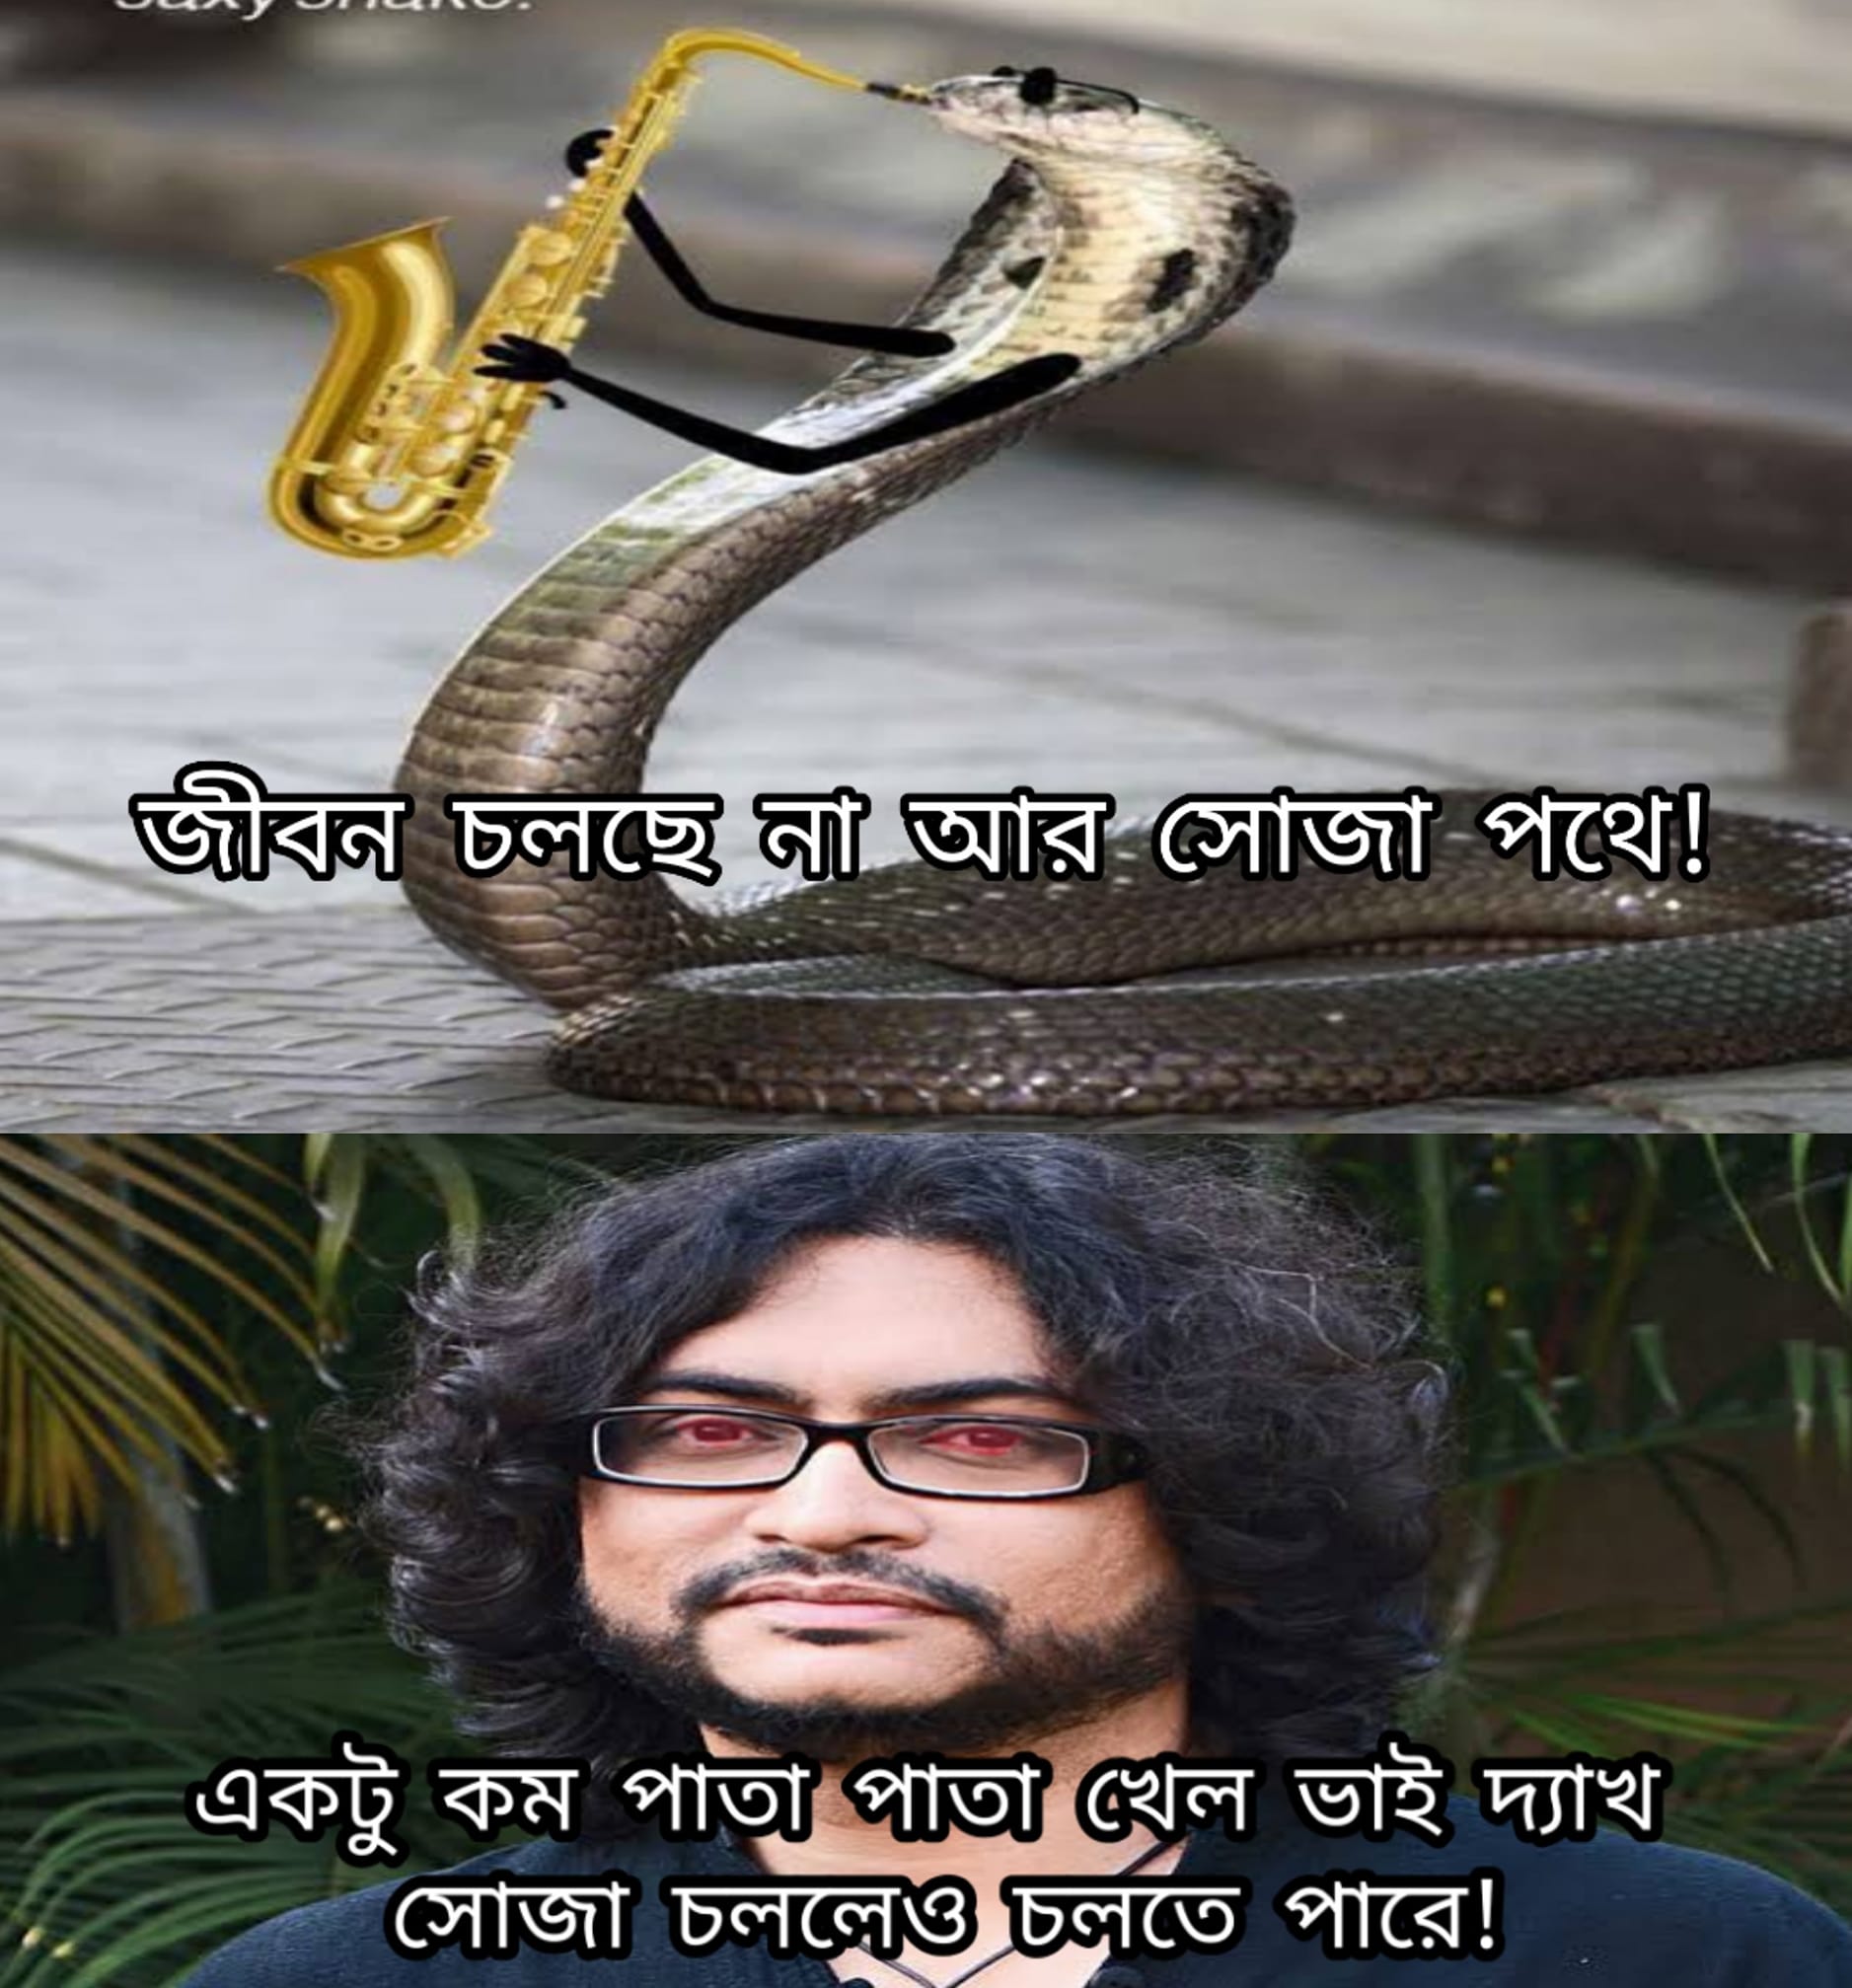
Caption: জীবন চলছে না আর সোজা পথে !     একটু কম পাতা পাতা খেল ভাই দ্যাখ সোজা চললেও চলতে পারে !
Label: hate